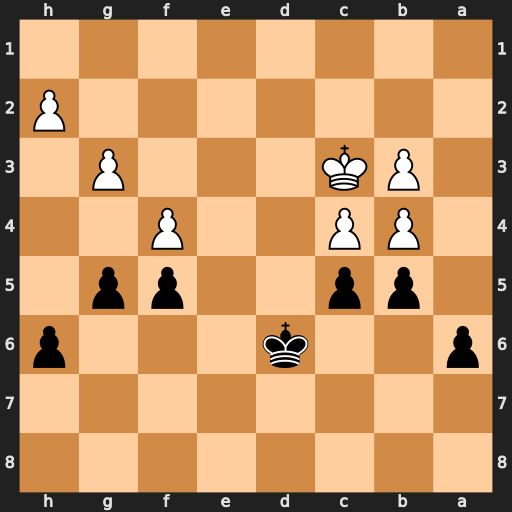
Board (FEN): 8/8/p2k3p/1pp2pp1/1PP2P2/1PK3P1/7P/8
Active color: b
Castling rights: -
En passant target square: -
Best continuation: bxc4 Kxc4 cxb4 fxg5 hxg5